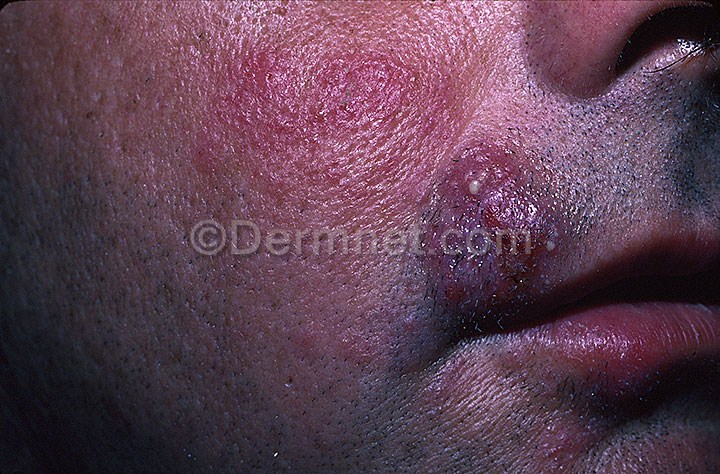
Disease: Tinea Ringworm Candidiasis and other Fungal Infections